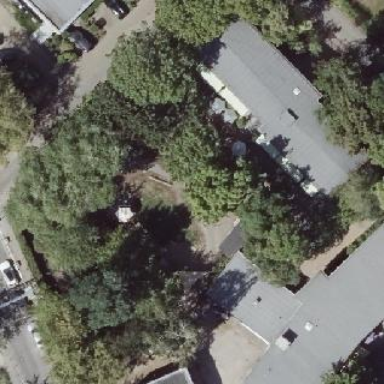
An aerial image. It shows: Kindergarten.